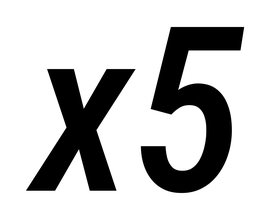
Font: Roboto-Italic_Condensed_Medium_Italic